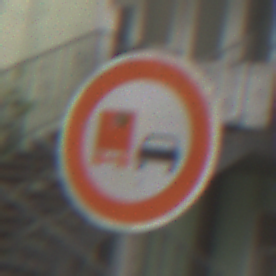
Verkehrszeichen: UeberholverbotKraftfahrzeuge
Umgebung: Outdoor, Urban
Tageszeit: MorningAfternoon
Wetter: Overcast
Licht: Natural
Jahreszeit: NotSpecified
Kontrast: LowContrast